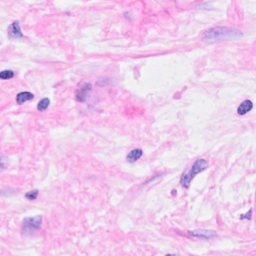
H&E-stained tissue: Breast